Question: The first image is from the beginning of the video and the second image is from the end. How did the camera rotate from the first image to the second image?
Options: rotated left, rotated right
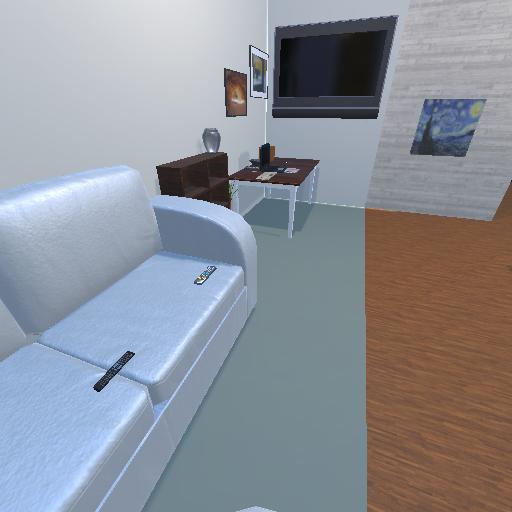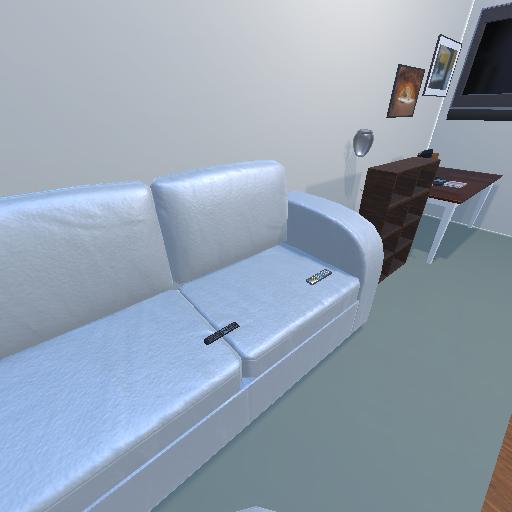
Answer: rotated left